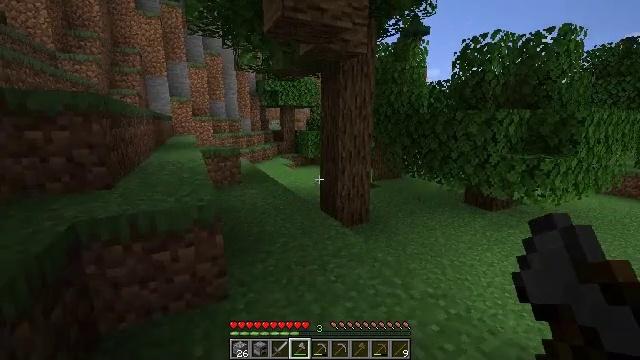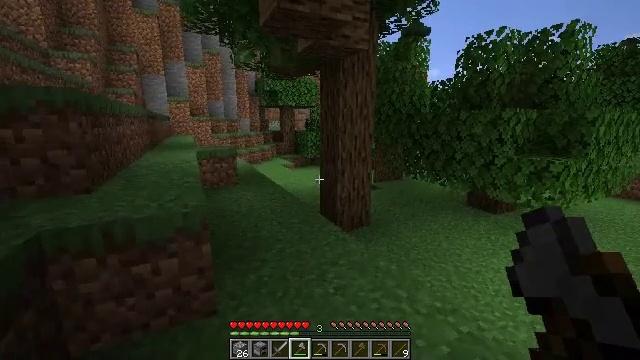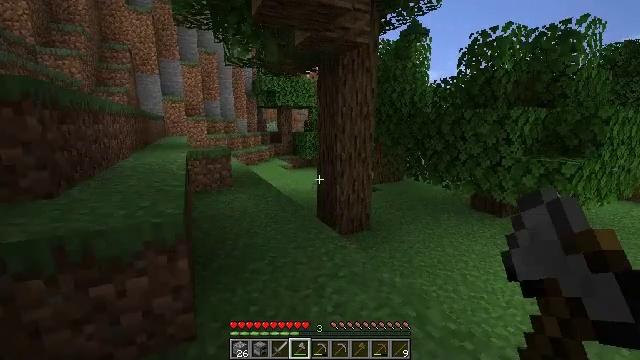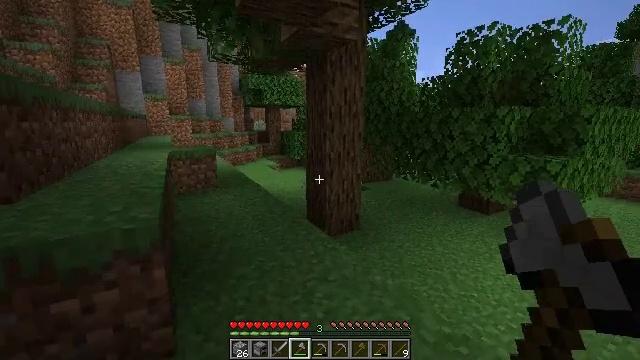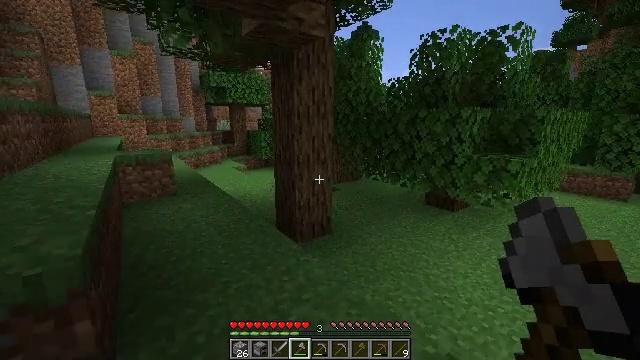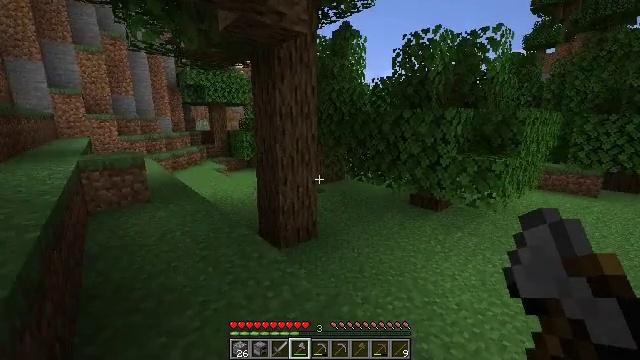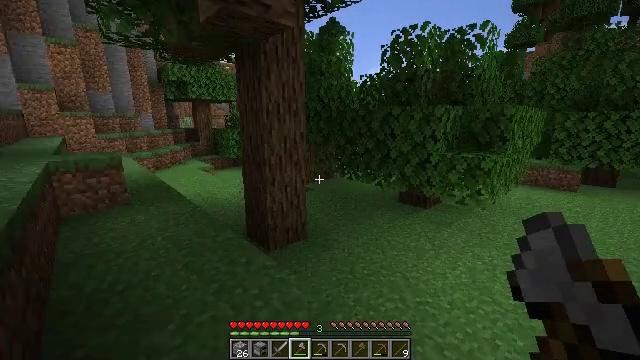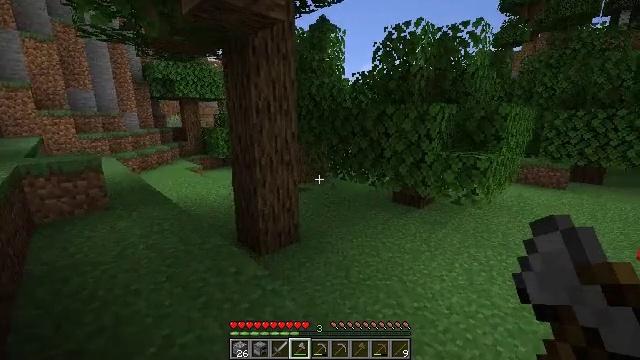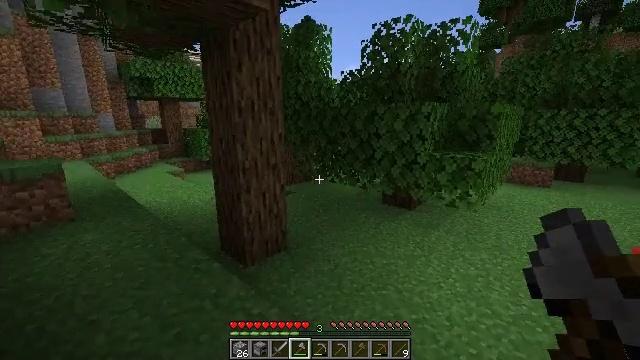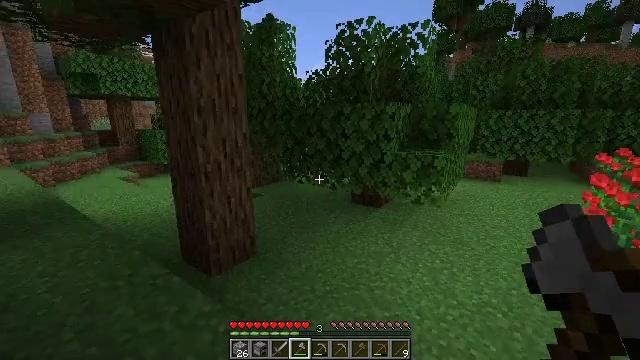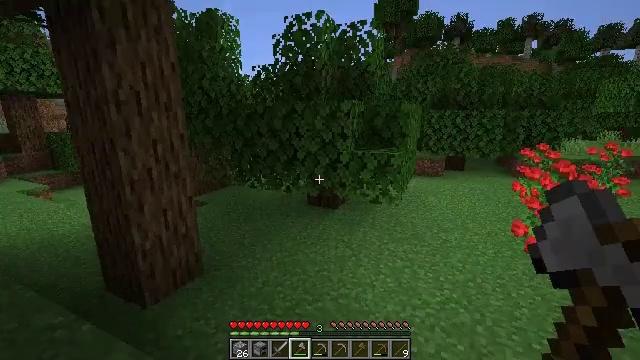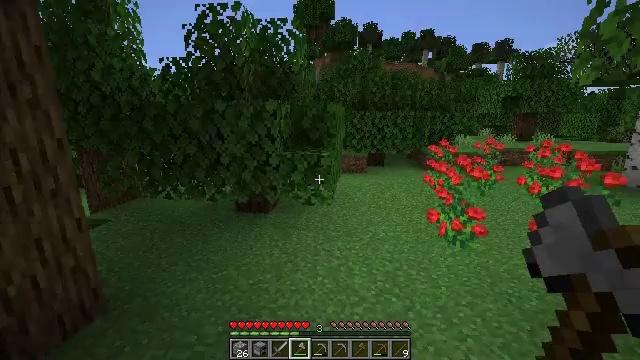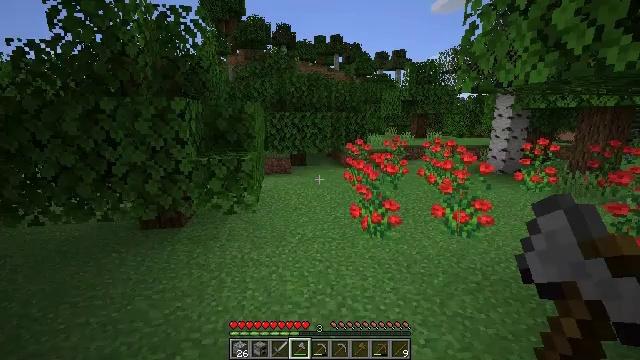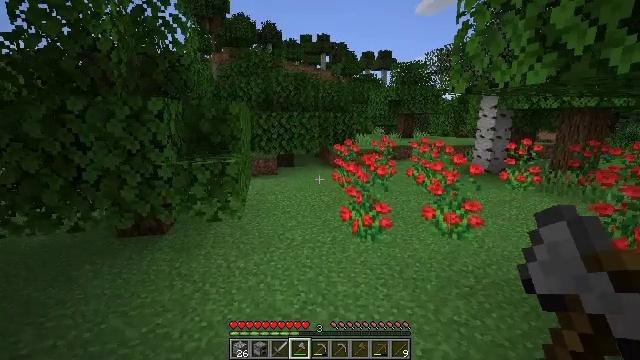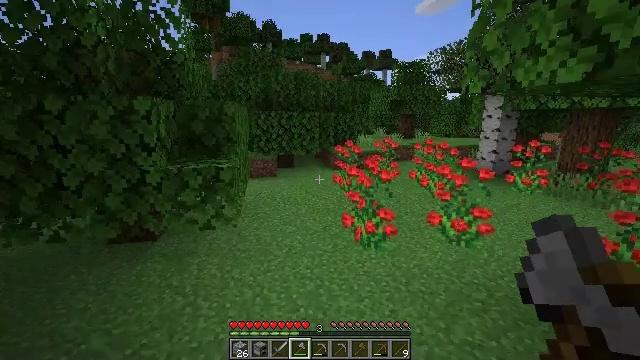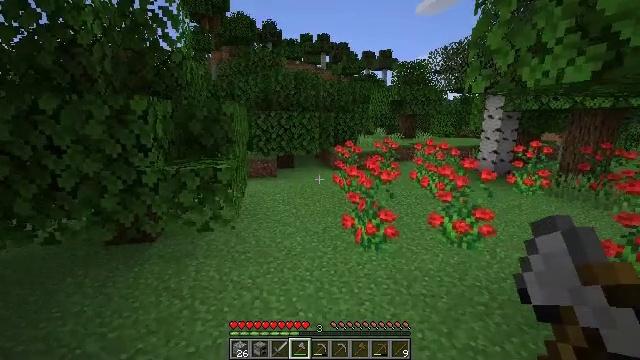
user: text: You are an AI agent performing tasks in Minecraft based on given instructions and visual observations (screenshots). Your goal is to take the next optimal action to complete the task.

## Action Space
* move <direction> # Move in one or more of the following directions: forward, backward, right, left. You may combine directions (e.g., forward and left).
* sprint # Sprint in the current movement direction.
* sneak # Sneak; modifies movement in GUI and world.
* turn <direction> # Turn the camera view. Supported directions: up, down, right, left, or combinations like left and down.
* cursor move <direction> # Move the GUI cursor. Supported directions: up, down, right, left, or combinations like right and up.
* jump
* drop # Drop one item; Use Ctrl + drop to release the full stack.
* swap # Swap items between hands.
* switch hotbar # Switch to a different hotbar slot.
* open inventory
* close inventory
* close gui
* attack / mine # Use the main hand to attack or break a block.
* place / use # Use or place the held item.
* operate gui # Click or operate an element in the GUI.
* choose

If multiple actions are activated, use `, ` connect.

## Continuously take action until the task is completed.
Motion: motion action
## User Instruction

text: Fish and kill the salmon.
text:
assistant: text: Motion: move forward
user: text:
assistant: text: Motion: move forward
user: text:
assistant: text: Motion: move forward, turn right
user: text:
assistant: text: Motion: move forward, turn right
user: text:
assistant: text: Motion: move forward, turn right
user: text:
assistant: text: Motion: move forward, turn right
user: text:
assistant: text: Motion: move forward, turn right
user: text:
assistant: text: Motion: move forward, turn right
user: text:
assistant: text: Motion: move forward, turn right
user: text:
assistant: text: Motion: move forward, turn right
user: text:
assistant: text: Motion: move forward, turn right
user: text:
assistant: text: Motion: move forward, turn right
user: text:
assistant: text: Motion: move forward, turn right
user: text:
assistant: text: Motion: move forward
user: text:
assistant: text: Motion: move forward
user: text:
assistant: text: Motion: move forward
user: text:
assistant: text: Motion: move forward
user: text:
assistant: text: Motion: move forward
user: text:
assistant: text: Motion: move forward
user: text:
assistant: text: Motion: move forward
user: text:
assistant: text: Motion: move forward
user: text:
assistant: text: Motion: move forward
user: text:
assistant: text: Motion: move forward
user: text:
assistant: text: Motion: move forward
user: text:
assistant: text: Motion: move forward
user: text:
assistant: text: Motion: move forward
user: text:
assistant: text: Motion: move forward
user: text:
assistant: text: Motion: move forward, turn right
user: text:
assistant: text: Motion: move forward, turn right
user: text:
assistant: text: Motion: move forward and move left